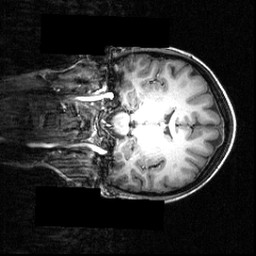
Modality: T1w
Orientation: coronal
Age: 16
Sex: female
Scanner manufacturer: siemens
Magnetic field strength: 3.951 T
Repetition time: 1.5 s
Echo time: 0.00335 s